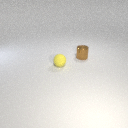
small brown metal cylinder to the right of small yellow rubber sphere